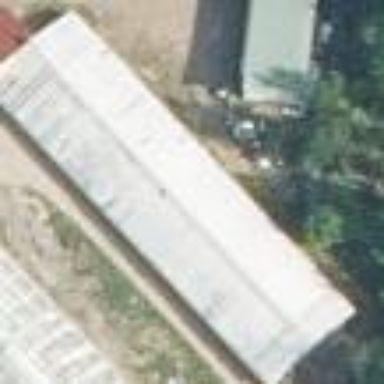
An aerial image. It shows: Greenhouse.